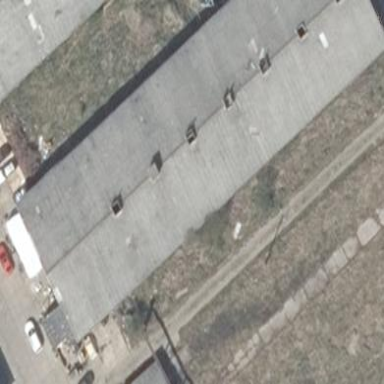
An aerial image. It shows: Industrial building.